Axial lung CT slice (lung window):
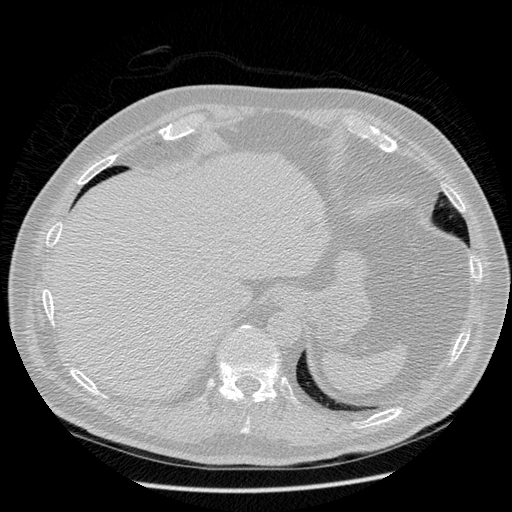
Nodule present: no